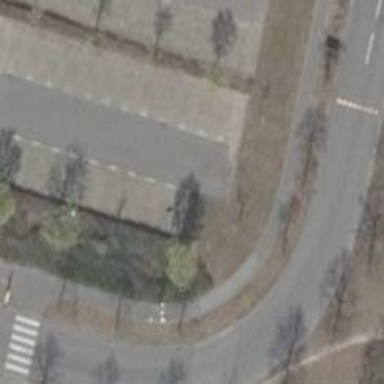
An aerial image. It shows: Road serving as parking aisle.